Interaction volume radius: 10 \u00c5
Interaction volume height: 20 \u00c5
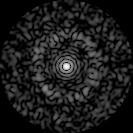
Disorder parameter: 0.8539